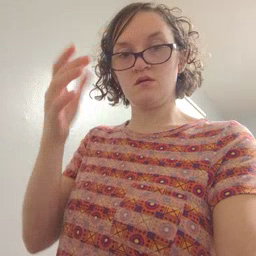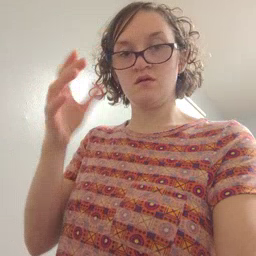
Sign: sick